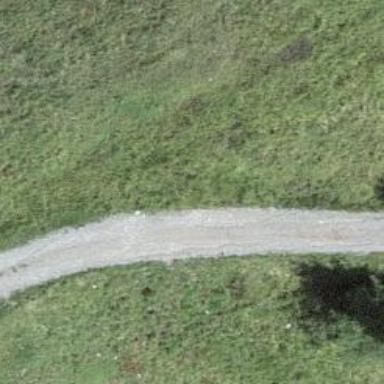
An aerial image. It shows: Track road with grade3 tracktype.